Question: So this is what I have for a vignette style effect in Android (image is a Bitmap):
'''
public void vignette() {
float radius = (float) (image.getWidth()/1.5);
RadialGradient gradient = new RadialGradient(image.getWidth()/2, image.getHeight()/2, radius, Color.TRANSPARENT, Color.BLACK, Shader.TileMode.CLAMP);
Canvas canvas = new Canvas(image);
canvas.drawARGB(1, 0, 0, 0);
final Paint paint = new Paint();
paint.setAntiAlias(true);
paint.setColor(Color.BLACK);
paint.setShader(gradient);
final Rect rect = new Rect(0, 0, image.getWidth(), image.getHeight());
final RectF rectf = new RectF(rect);
canvas.drawRect(rectf, paint);
paint.setXfermode(new PorterDuffXfermode(Mode.SRC_IN));
canvas.drawBitmap(image, rect, rect, paint);
}
'''
This "works" but there are a couple of problems. First of all, this is not really a vignette, it's just a gradient so you can see bits of the black going nearly all the way to the center rather than feathering out closer to the edges.
The RadialGradient used also only allows for setting the radius of a circle rather than an ellipse. An ellipse would be able to more effectively match the dimensions of a non-square image than a circle.
The quality of the gradient is also not superb.
I'm trying to replicate the vignetteImage method from ImageMagick (I'm referring specifically to the php version). I have this code in PHP that produces the style of image that I want:
'''
$im = new IMagick('city.png');
$im->vignetteImage($width/1.5, 350, 20, 20);
'''
I've tried building ImageMagick with the NDK but have been unsuccessful in properly linking the various image libraries (I've only successfully built with gif support but no png, jpeg or tiff).
I've also attached an image comparing the two methods shown above. The image on the left was generated with ImageMagick through php and the image on the right was generated using the method shown above for Android.

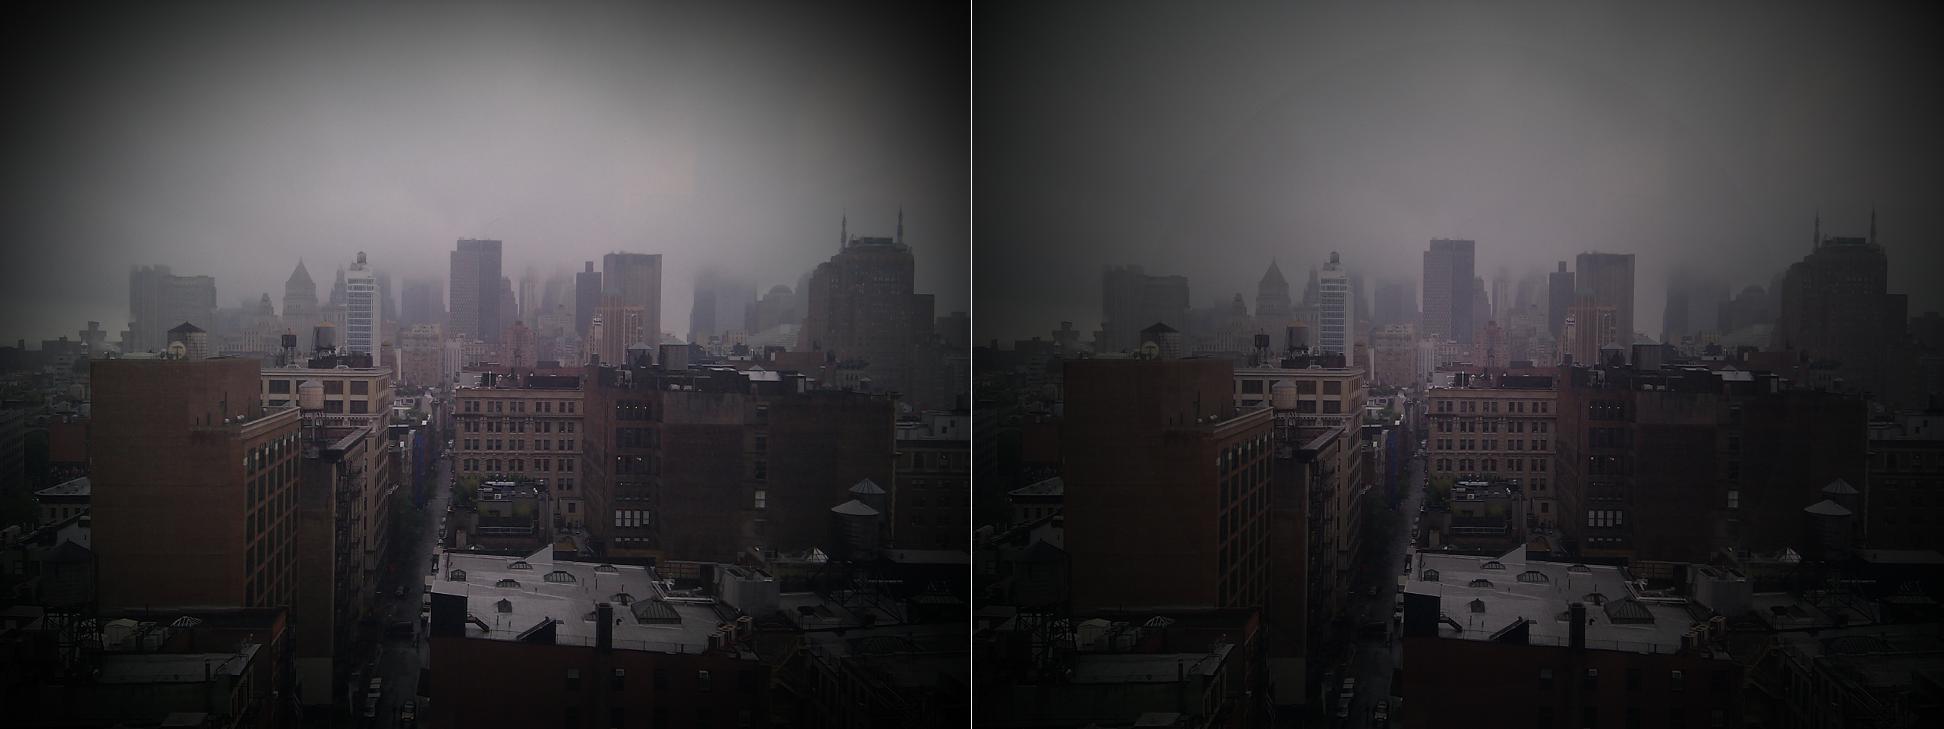
Answer: If you look carefully at the image on left, tf uses exponential increase in Alpha (transparency) vs. image on right which is very linear.
Clearly 'Shader.TitleMode.CLAMP' is a linear function. What you should do instead is use <URL>.
Alternatively, you can refer gallery 3d source for ICS gallery <URL>